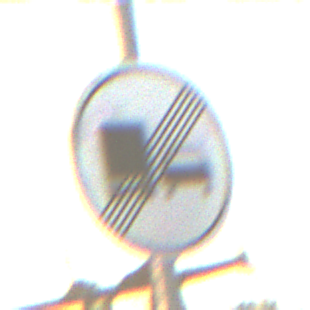
Verkehrszeichen: EndeUeberholverbotKraftfahrzeuge
Umgebung: Outdoor, Suburban
Tageszeit: SunriseSunset
Wetter: PartlyCloudy
Licht: Natural
Jahreszeit: NotSpecified
Kontrast: MediumContrast